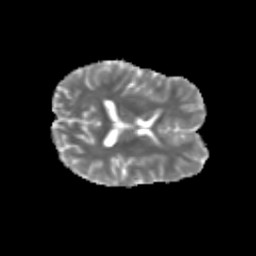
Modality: MD
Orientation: axial
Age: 28
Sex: female
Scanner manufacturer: siemens
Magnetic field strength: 3 T
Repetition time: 3.5 s
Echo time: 0.125 s